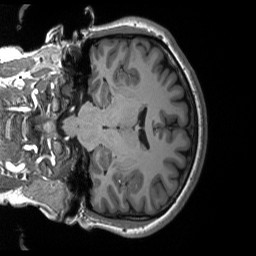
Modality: T1w
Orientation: coronal
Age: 36
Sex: female
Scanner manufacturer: siemens
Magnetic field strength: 3 T
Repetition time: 2.53 s
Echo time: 0.00219 s